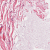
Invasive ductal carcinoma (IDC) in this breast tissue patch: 0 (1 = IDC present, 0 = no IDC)